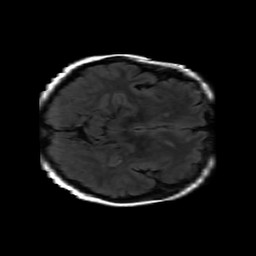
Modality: FLAIR
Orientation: axial
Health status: ill
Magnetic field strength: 3 T